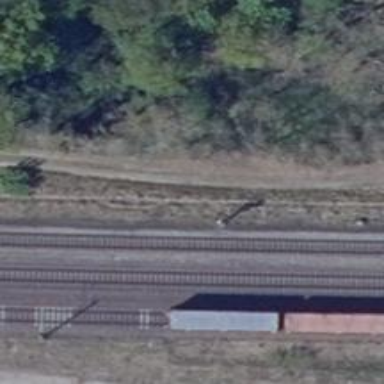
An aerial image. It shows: Railway signal.